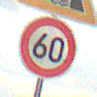
Verkehrszeichen: Geschwindigkeit60
Zusatzzeichen oben: BeweglicheBruecke
Umgebung: Outdoor, RoadRail
Tageszeit: SunriseSunset
Wetter: PartlyCloudy
Licht: Natural
Jahreszeit: NotSpecified
Kontrast: LowContrast